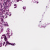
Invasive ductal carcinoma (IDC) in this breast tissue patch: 0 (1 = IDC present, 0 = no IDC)